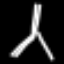
Label: The Eiffel Tower